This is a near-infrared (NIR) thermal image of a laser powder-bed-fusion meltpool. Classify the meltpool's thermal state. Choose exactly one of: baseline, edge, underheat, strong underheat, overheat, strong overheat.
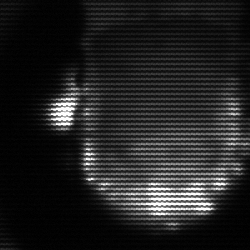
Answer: baseline